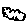
Label: cloud